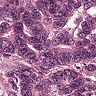
Metastatic tissue present: yes